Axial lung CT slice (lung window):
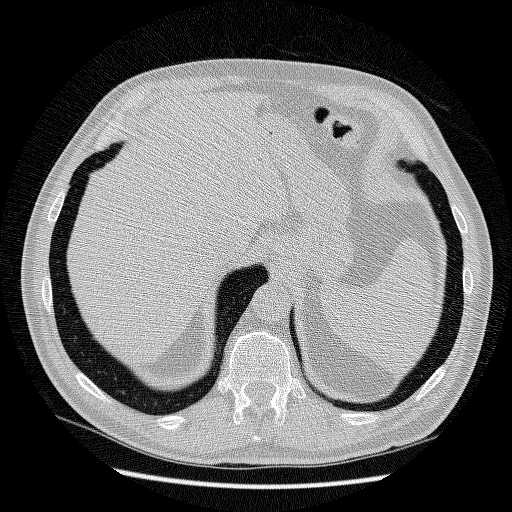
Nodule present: no